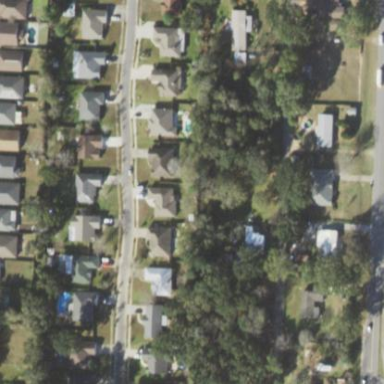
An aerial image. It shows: Residential area consisting of single-family homes.